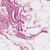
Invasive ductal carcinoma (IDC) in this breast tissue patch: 0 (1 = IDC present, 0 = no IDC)